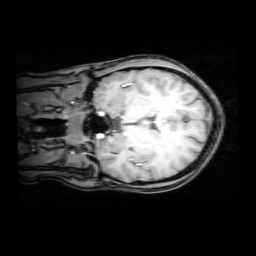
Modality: T1w
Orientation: coronal
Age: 20
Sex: female
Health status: healthy
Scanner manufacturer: philips
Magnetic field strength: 3 T
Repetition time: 0.012 s
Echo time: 0.0037 s